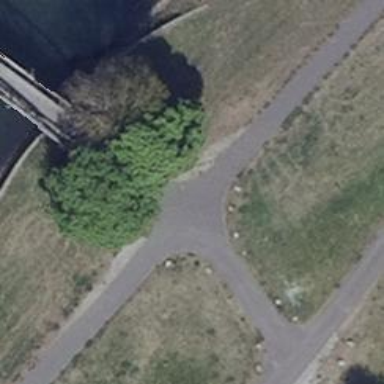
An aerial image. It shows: Paved path with grade1 tracktype.